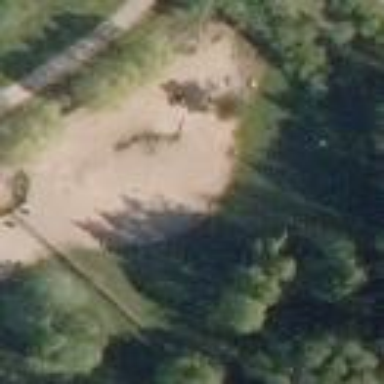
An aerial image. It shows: Dog park for leisure land.